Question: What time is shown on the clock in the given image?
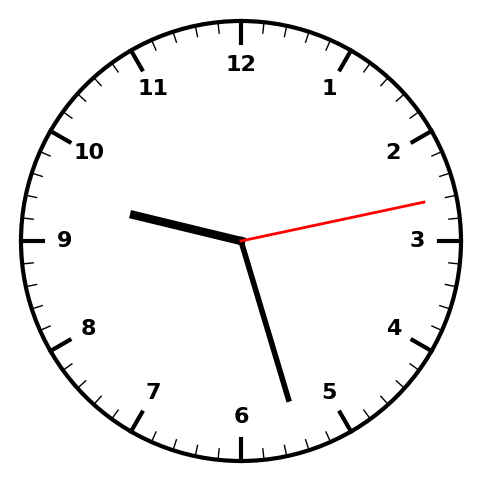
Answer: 09:27:13